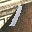
Label: 1